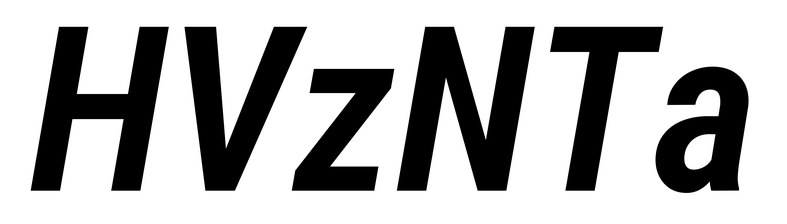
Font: Roboto-Italic_Condensed_SemiBold_Italic